Question: I want animated Geometric effect like ie logo (yellow color) which moves around my logo.

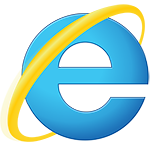
Answer: I wanted something like <URL>
'''
<div class="logo">
<div class="circle"></div>
<img src="http://cdns2.freepik.com/image/th/318-31882.png" />
</div>
*{
box-sizing:border-box;
}
.logo{
width:150px;
height:150px;
position:relative;
}
.circle{
position:absolute;
width:100%;
height:100%;
border:10px solid #000;
border-radius:100%;
}
.logo img{
width:70px;
display:inline-block;
position:absolute;
top:0;
right:0;
bottom:0;
left:0;
margin:auto;
vertical-align:middle;
}
.circle {
-moz-animation: rotate 10s infinite 0s;
-webkit-animation: rotate 10s infinite 0s;
animation: rotate 10s infinite 0s;
}
@-webkit-keyframes rotate{
0% {
-moz-transform: rotate3d(50,50,0,50deg) rotate(90deg);
-webkit-transform: rotate3d(50,50,0,50deg) rotate(90deg);
transform: rotate3d(50,50,0,50deg) rotate(90deg);
}
50% {
-moz-transform: rotate3d(0,0,0,0deg) rotate(180deg);
-webkit-transform: rotate3d(0,0,0,0deg) rotate(180deg);
transform: rotate3d(0,0,0,0deg) rotate(180deg);
}
100% {
-moz-transform: rotate3d(-50,-50,0,-50deg) rotate(-90deg);
-webkit-transform: rotate3d(-50,-50,0,-50deg) rotate(-90deg);
transform: rotate3d(-50,-50,0,-50deg) rotate(-90deg);
}
}
'''